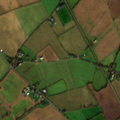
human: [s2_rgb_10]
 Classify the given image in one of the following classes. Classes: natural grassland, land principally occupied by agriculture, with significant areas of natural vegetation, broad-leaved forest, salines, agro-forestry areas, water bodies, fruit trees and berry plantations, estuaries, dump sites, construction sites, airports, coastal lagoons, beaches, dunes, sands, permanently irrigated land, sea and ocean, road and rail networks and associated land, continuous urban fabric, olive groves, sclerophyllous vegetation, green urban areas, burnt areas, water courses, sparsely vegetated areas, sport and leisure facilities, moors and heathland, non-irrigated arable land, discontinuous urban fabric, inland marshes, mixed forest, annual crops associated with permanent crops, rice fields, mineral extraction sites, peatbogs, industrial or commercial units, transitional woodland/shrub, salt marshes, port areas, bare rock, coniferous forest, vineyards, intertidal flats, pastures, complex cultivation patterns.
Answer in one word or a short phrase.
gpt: non-irrigated arable land, pastures